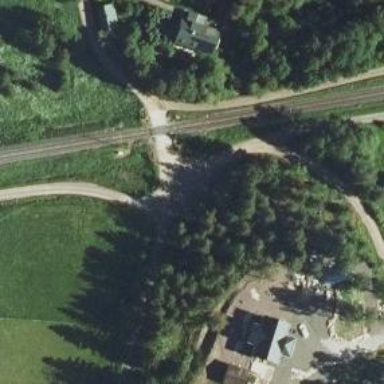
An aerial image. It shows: Railway track with continuous electrified contact line.